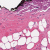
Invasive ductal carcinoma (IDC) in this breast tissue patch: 0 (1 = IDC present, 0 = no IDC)